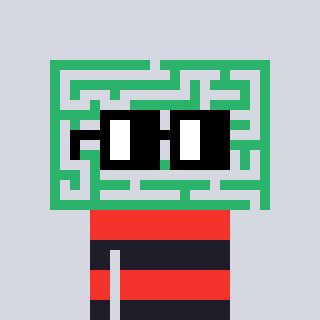
a pixel art character with square black glasses, a maze-shaped head and a grayscale-colored body on a cool background